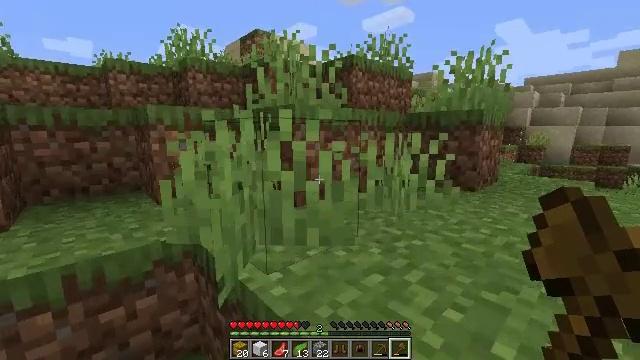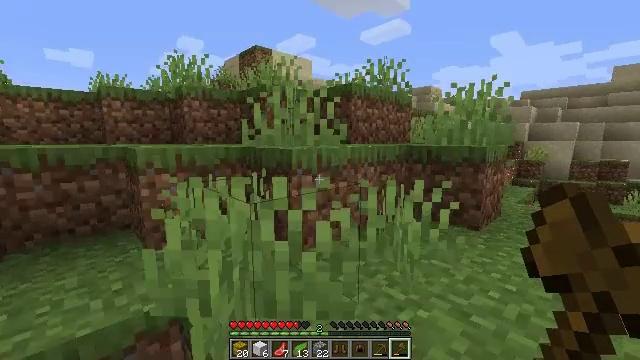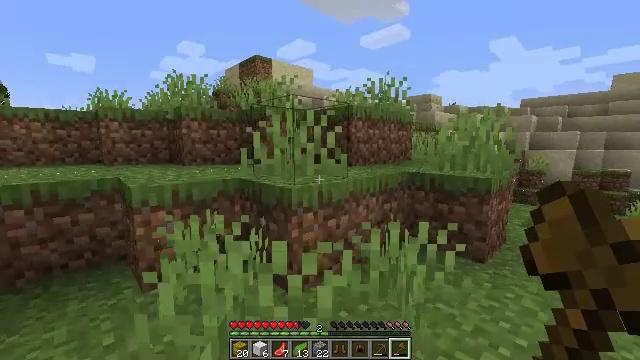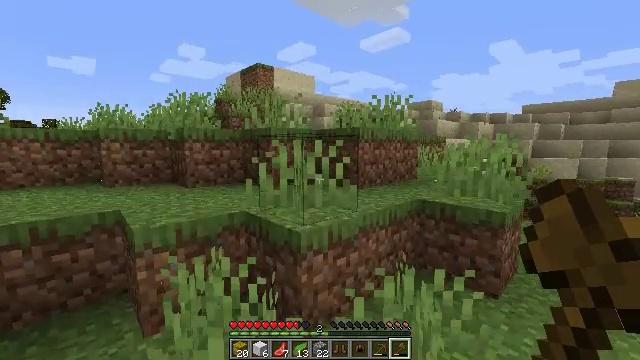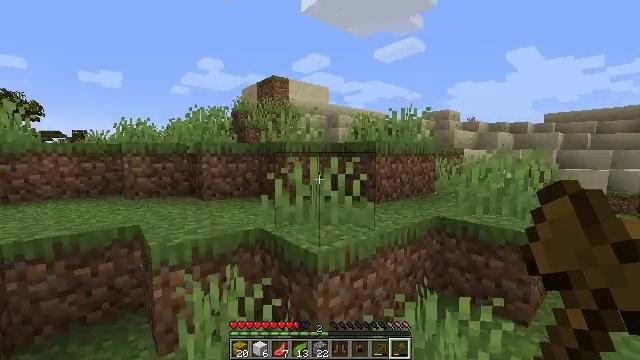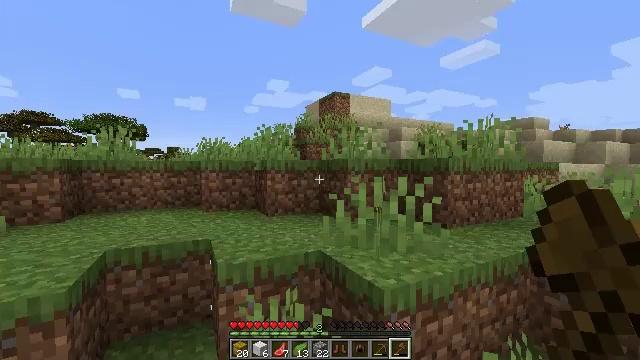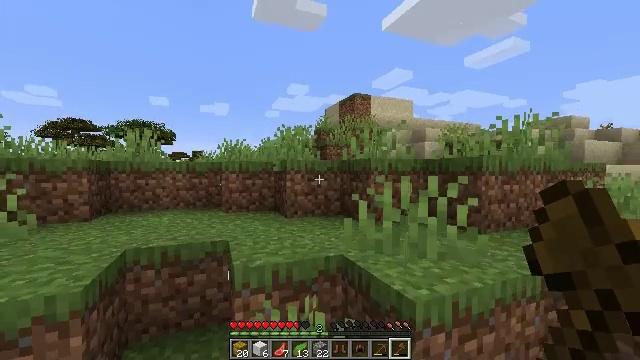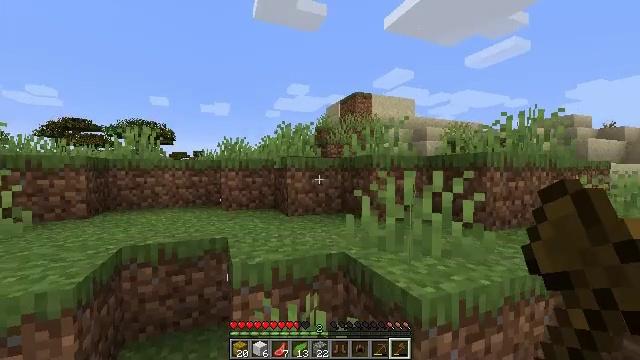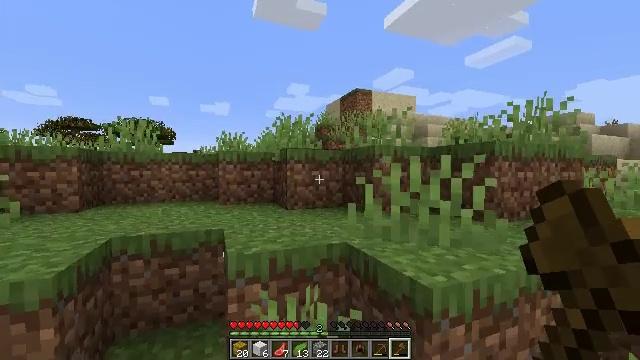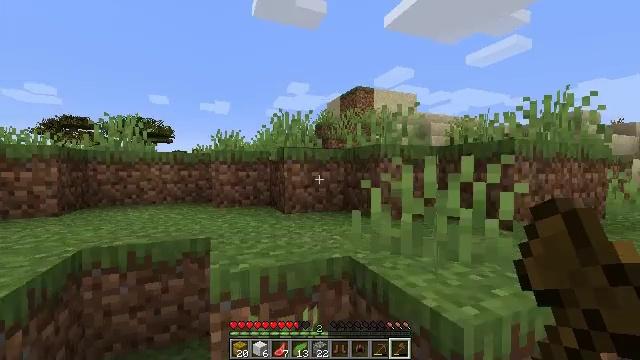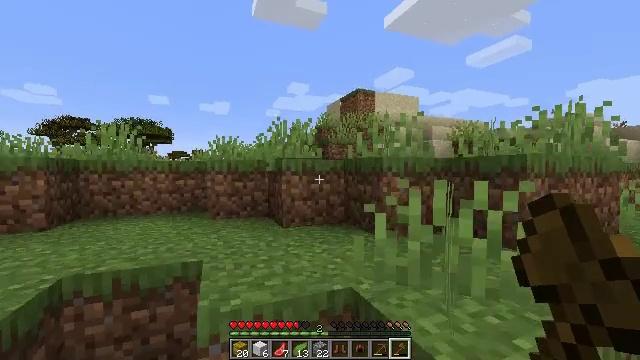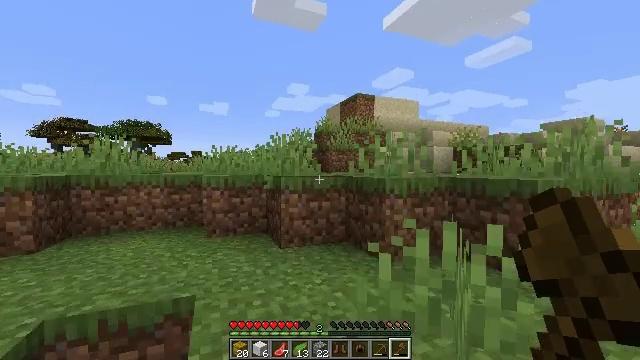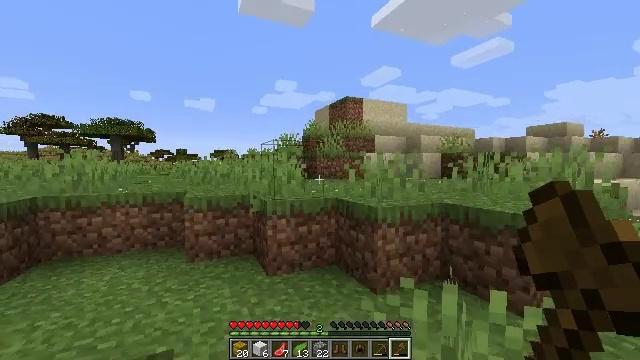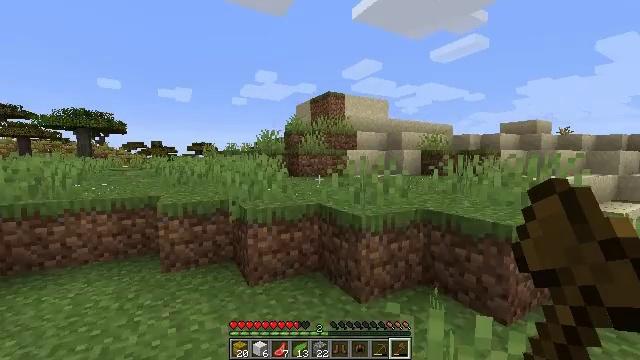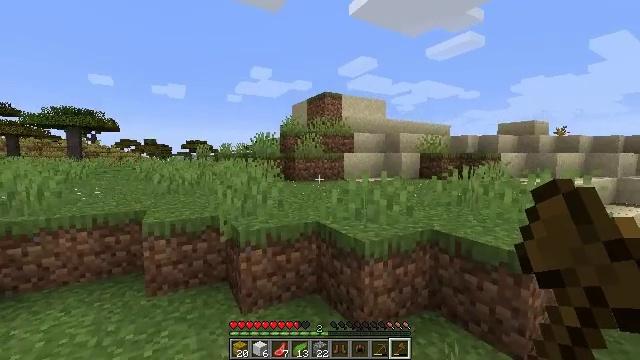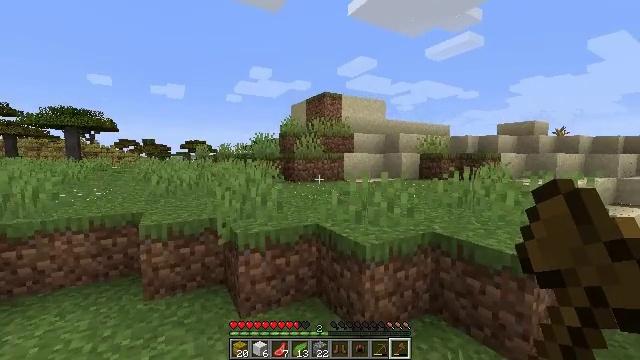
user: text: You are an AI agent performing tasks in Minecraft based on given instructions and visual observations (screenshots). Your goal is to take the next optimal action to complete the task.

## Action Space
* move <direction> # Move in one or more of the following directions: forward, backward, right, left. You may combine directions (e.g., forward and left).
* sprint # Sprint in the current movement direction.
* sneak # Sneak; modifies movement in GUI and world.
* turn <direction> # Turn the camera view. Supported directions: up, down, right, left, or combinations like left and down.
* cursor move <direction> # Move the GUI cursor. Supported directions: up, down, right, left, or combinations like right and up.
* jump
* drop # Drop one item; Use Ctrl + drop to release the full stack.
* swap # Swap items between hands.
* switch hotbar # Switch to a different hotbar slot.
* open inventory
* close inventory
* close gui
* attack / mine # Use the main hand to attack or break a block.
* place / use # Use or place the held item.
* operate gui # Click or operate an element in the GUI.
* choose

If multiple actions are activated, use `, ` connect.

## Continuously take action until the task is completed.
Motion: motion action
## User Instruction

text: Collect oxeye daisy from the ground.
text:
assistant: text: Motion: move forward, turn up, jump
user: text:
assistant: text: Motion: move forward, jump
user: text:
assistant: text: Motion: move forward, jump
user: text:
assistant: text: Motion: move forward, sprint, turn left and up, jump
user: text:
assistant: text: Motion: move forward, sprint, turn left and up, jump
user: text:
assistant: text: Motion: move forward, sprint, turn left, jump
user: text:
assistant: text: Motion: move forward, sprint, jump
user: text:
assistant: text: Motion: move forward, jump
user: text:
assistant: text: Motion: move forward, jump
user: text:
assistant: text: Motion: move forward, jump
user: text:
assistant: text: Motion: move forward, sprint, jump
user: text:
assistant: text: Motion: move forward, sprint, turn right, jump
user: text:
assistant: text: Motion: move forward, sprint, turn right and down, jump
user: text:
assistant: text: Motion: move forward, sprint, jump
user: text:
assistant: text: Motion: move forward, jump
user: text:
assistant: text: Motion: move forward, jump
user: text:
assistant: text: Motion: move forward, jump
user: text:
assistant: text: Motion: move forward, turn right, jump
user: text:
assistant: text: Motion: move forward, turn right, jump
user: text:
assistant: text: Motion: move forward, sprint, jump
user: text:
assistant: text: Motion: move forward, sprint, jump
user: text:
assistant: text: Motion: move forward, sprint, jump
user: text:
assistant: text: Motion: move forward, sprint, jump
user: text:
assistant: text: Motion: move forward, jump
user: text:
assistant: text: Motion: move forward, jump
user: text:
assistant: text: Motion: move forward, jump
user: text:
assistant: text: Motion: move forward, jump
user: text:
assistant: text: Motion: move forward, jump
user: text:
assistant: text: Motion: move forward, sprint, jump
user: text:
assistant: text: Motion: move forward, sprint, jump